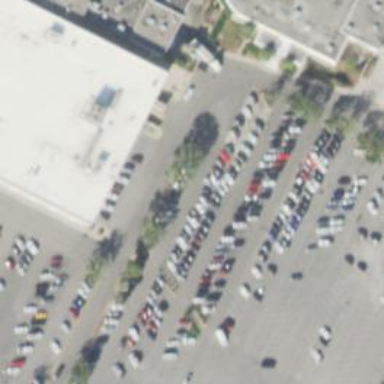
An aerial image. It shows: Parking space is available.